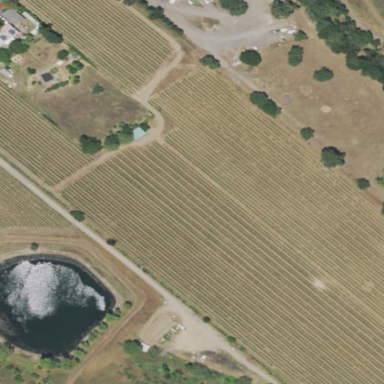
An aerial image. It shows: Vineyard with wine grapes as the main crop.